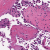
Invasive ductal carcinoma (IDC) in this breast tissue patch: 0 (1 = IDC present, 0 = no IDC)